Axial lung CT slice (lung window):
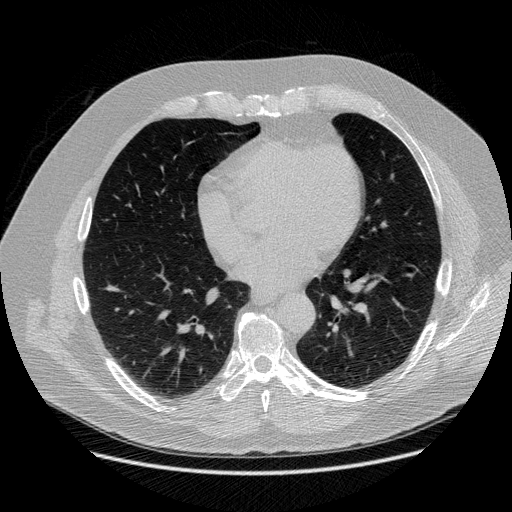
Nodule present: no